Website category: university
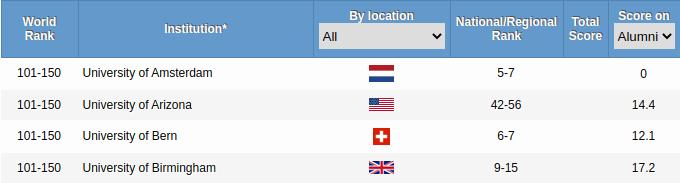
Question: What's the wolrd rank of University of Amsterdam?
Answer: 101-150

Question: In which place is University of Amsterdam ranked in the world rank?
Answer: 101-150

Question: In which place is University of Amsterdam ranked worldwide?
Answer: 101-150

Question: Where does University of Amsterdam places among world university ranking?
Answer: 101-150

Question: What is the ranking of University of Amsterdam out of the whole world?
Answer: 101-150

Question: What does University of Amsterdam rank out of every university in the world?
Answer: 101-150

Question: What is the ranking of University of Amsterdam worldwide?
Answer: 101-150

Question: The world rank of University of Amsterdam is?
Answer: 101-150

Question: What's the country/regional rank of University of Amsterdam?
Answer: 5-7

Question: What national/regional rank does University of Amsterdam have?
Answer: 5-7

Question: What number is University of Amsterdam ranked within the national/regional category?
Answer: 5-7

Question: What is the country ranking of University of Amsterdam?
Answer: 5-7

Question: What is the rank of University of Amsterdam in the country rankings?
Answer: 5-7

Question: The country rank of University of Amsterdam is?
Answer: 5-7

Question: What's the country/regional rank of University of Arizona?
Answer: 42-56

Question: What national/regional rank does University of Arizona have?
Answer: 42-56

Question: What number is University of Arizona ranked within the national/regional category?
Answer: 42-56

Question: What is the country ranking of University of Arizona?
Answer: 42-56

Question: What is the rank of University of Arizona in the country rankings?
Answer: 42-56

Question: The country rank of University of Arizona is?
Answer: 42-56

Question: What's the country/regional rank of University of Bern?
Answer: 6-7

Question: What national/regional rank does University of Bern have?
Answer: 6-7

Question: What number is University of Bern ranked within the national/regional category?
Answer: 6-7

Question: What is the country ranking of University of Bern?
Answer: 6-7

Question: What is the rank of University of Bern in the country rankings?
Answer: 6-7

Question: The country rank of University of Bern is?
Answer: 6-7

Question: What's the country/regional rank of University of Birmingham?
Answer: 9-15

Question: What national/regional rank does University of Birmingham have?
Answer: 9-15

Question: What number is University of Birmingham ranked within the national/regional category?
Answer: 9-15

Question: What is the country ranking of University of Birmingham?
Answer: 9-15

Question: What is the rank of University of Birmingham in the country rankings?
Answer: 9-15

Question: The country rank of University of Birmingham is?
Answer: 9-15

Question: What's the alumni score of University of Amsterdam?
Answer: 0

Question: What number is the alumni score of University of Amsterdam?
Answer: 0

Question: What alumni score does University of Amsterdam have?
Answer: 0

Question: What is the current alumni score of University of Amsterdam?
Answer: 0

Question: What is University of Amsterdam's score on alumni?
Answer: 0

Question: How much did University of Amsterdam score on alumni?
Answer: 0

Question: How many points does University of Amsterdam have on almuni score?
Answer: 0

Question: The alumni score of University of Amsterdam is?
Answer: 0

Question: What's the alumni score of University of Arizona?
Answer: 14.4

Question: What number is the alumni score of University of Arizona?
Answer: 14.4

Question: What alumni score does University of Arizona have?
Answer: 14.4

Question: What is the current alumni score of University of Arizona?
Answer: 14.4

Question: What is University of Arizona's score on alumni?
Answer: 14.4

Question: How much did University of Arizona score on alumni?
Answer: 14.4

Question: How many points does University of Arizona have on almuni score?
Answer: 14.4

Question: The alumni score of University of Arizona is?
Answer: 14.4

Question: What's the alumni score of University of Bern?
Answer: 12.1

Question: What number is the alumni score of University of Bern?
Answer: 12.1

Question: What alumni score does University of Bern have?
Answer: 12.1

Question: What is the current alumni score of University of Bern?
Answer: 12.1

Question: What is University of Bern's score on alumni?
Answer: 12.1

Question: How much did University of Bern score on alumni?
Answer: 12.1

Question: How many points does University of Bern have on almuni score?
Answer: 12.1

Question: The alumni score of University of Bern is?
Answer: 12.1

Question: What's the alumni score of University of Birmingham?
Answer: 17.2

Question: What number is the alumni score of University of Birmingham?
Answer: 17.2

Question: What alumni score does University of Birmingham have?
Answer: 17.2

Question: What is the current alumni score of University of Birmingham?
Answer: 17.2

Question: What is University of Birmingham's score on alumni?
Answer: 17.2

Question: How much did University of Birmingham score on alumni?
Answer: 17.2

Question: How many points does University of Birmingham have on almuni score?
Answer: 17.2

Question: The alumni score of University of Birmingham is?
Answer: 17.2